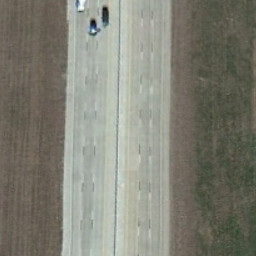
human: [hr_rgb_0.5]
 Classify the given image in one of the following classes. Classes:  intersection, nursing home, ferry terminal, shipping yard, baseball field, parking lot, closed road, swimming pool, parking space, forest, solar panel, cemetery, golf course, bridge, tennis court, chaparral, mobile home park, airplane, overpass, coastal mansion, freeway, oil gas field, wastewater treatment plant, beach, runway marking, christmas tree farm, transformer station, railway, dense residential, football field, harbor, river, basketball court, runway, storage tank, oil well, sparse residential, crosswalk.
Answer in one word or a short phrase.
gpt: freeway